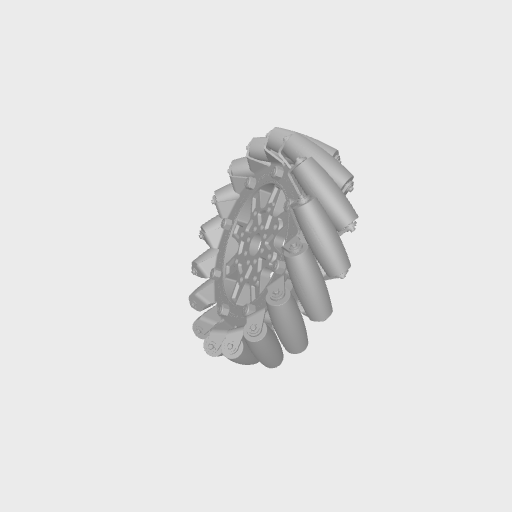
Part: MecanumWheel140OD